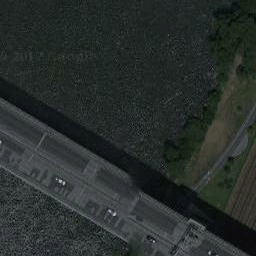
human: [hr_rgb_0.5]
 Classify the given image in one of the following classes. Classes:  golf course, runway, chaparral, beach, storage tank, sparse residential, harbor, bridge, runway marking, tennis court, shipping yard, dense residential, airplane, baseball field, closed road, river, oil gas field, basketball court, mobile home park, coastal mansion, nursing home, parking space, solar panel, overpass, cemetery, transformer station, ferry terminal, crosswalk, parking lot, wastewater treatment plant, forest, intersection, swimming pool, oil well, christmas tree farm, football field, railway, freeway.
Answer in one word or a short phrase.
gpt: bridge